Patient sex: M
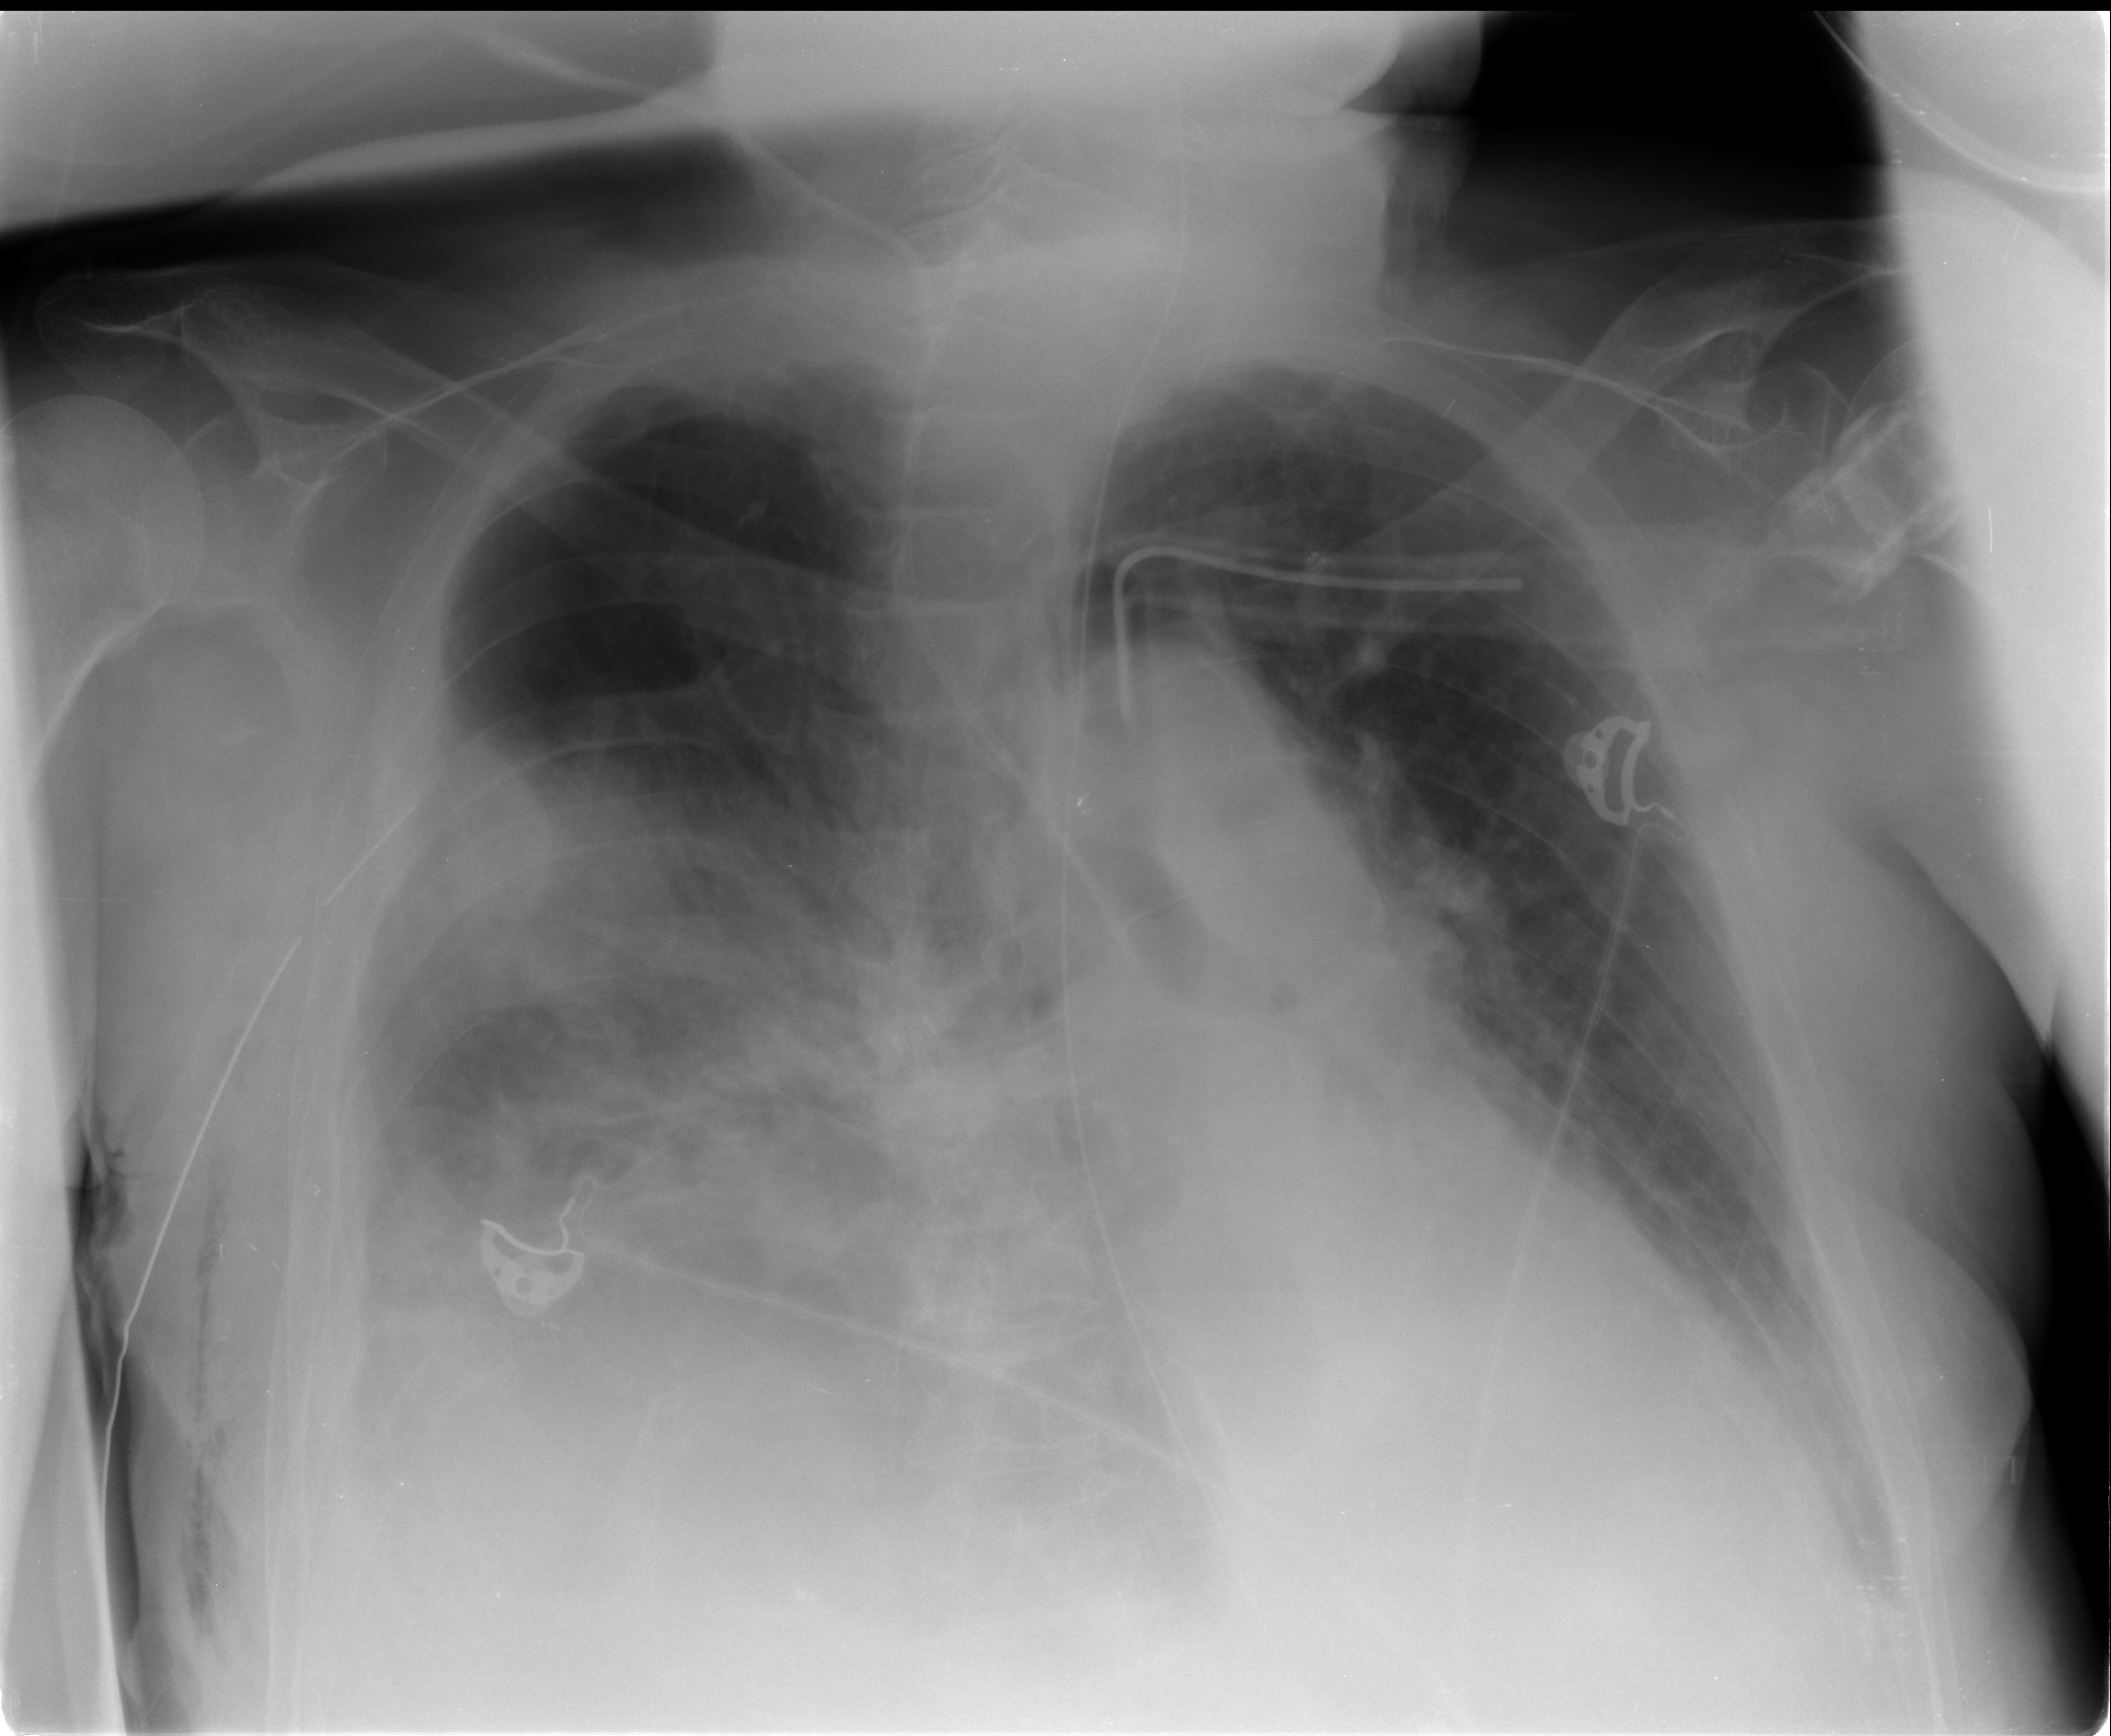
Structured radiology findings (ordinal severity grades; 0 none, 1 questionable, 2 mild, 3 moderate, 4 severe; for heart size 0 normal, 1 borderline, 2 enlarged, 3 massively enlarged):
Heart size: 2
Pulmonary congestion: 2
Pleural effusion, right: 2
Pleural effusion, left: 2
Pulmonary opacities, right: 3
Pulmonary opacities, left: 1
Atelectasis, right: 3
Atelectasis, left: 1